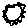
Label: sun